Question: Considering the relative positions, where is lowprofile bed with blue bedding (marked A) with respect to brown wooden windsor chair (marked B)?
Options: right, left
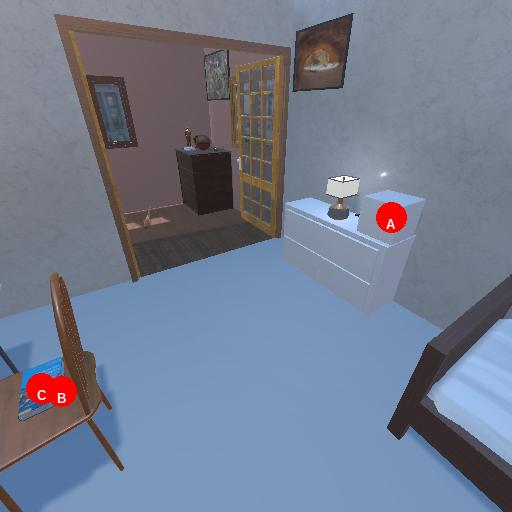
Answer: right